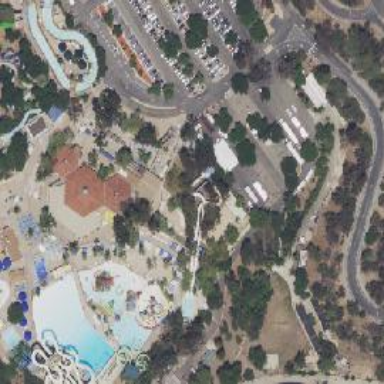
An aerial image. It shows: Water slide attraction.